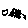
Label: bird